【题型】解答题　【知识点】平面几何　【难度】medium
新定义：在直角三角形中，直角边与斜边之差的绝对值中较小的一个称为该直角三角形的“正减值”；直角三角形两直角边之差的绝对值称为该直角三角形的“余减值”.

\noindent (1)求证：当直角三角形“正减值”最大时“余减值”最小；
\noindent (2)设某直角三角形正减值的大小为$\alpha$，余减值的大小为$\beta$，试判断“$\sin\alpha + \sin\beta = 2$”是“该直角三角形三边长度可构成等差数列”的什么条件并说明理由；
\noindent (3)如图所示，从双曲线$\dfrac{x^2}{a^2} - \dfrac{y^2}{b^2} = 1(a > 0,b > 0)$的左焦点$F$引圆$x^2 + y^2 = a^2$的切线，切点为$T$，延长$FT$交双曲线右支于$P$点，若$M$为线段$FP$的中点，$O$为坐标原点，$|MT| > a$，请选择图中任意几点连接（不添加点），构造出两个直角三角形，满足其中一个直角三角形的正减值与另一个直角三角形的余减值相同并说明理由.
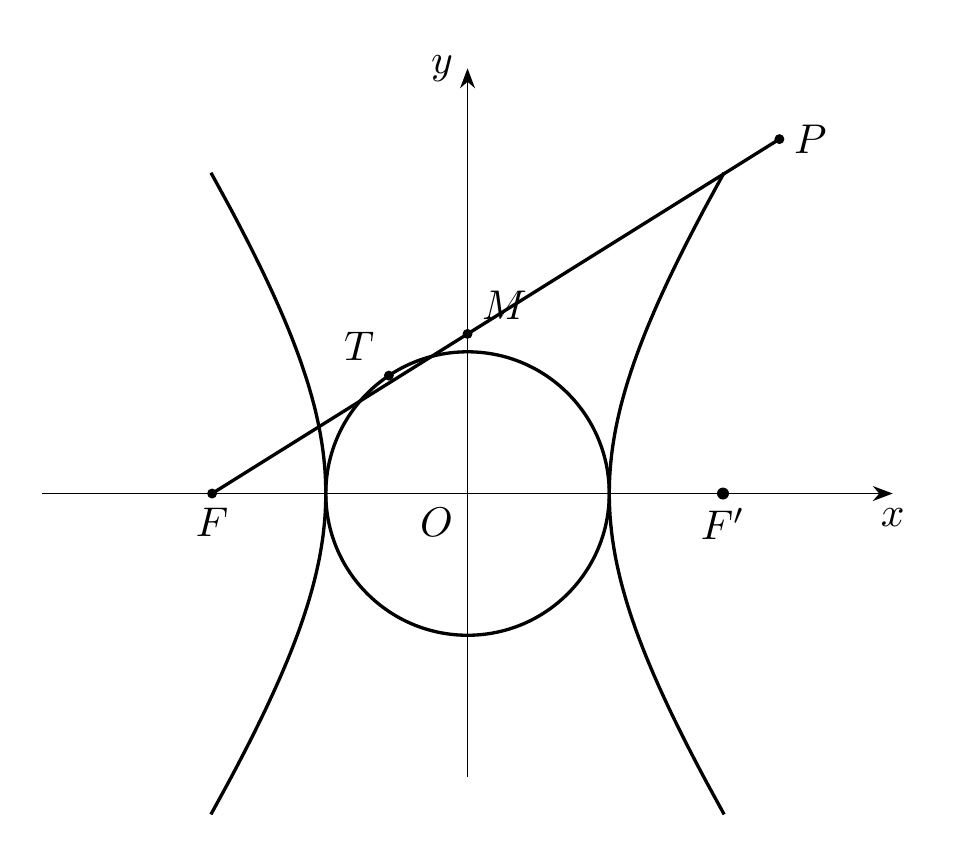
【解答】
\noindent 【答案】(1)证明见解析

\noindent (2)既不充分也非必要条件，理由见解析

\noindent (3)连接$OT$，理由见解析

\vspace{1em}

\noindent 【分析】(1) 设三边$a \leq b < c$，则正减值$d = c - b$，解$a = \sqrt{d(2b + d)} \leq b$得出$d$的最大值，进而计算此时三边长度即可判断；

\noindent (2) 当三边成等差数列时$\alpha = \beta$，当$\sin\alpha + \sin\beta = 2$时$\sin\alpha = \sin\beta = 1$，由$\alpha = \beta$和$\sin\alpha = \sin\beta = 1$的关系可判断；

\noindent (3) 连接$OT$，根据三角形的中位线和双曲线的定义得出$|MO| = |MF| - a$，再计算$\triangle OFT$的“余减值”和$\triangle OTM$的“正减值”即可.

\vspace{1em}

\noindent 【详解】(1) 由定义设三边$a \leq b < c$，则正减值$d = c - b$，

\noindent 则$a = \sqrt{c^2 - b^2} = \sqrt{(c - b)(c + b)} = \sqrt{d(2b + d)}$，

\noindent 因$a \leq b$，则$\sqrt{d(2b + d)} \leq b$，得$\left(\dfrac{d}{b}\right)^2 + 2\left(\dfrac{d}{b}\right) - 1 \leq 0$，得$\dfrac{d}{b} \leq \sqrt{2} - 1$，

\noindent 即$d \leq (\sqrt{2} - 1)b$，则正减值的最大值为$(\sqrt{2} - 1)b$，

\noindent 此时$a = \sqrt{(\sqrt{2} - 1)b \times [2b + (\sqrt{2} - 1)b]} = b$，

\noindent 则该三角形为等腰直角三角形，余减值为 $0$ 最小.

\noindent 故当直角三角形“正减值”最大时“余减值”最小；

\noindent (2) 既不充分也非必要条件，证明如下：

\noindent 设$a \leq b < c$，则“正减值”$\alpha = c - b$，“余减值”$\beta = b - a$，

\noindent 则三边成等差数列的充要条件为$c - b = b - a$，即$\alpha = \beta$；

\noindent $\sin\alpha + \sin\beta = 2$的充要条件为$\sin\alpha = \sin\beta = 1$，

\noindent 即$\alpha = \dfrac{\pi}{2} + 2k_1\pi, k_1 \in \mathbb{N}^*$，$\beta = \dfrac{\pi}{2} + 2k_2\pi, k_2 \in \mathbb{N}^*$；

\noindent 显然$\alpha = \beta$是$\alpha = \dfrac{\pi}{2} + 2k_1\pi, k_1 \in \mathbb{N}^*$，$\beta = \dfrac{\pi}{2} + 2k_2\pi, k_2 \in \mathbb{N}^*$的既不充分也非必要条件，

\noindent 综上，“$\sin\alpha + \sin\beta = 2$”是“该直角三角形三边长度可构成等差数列”的既不充分也非必要条件；

\noindent (3) 连接$OT$，则两三角形为$\triangle OFT$和$\triangle OTM$，

\noindent 因为点$O,M$分别是$FF'$和$FP$的中点，

\noindent 所以$|MO| = \dfrac{1}{2}|PF'| = \dfrac{1}{2}(|PF| - 2a) = \dfrac{1}{2}|PF| - a = |MF| - a$，

\noindent $\therefore |MO| - |MT| = |MF| - |MT| - a = |FT| - a = |FT| - |OT|$，

\noindent 综上：$\triangle OFT$的余减值和$\triangle OTM$正减值大小相同.

\end{document}
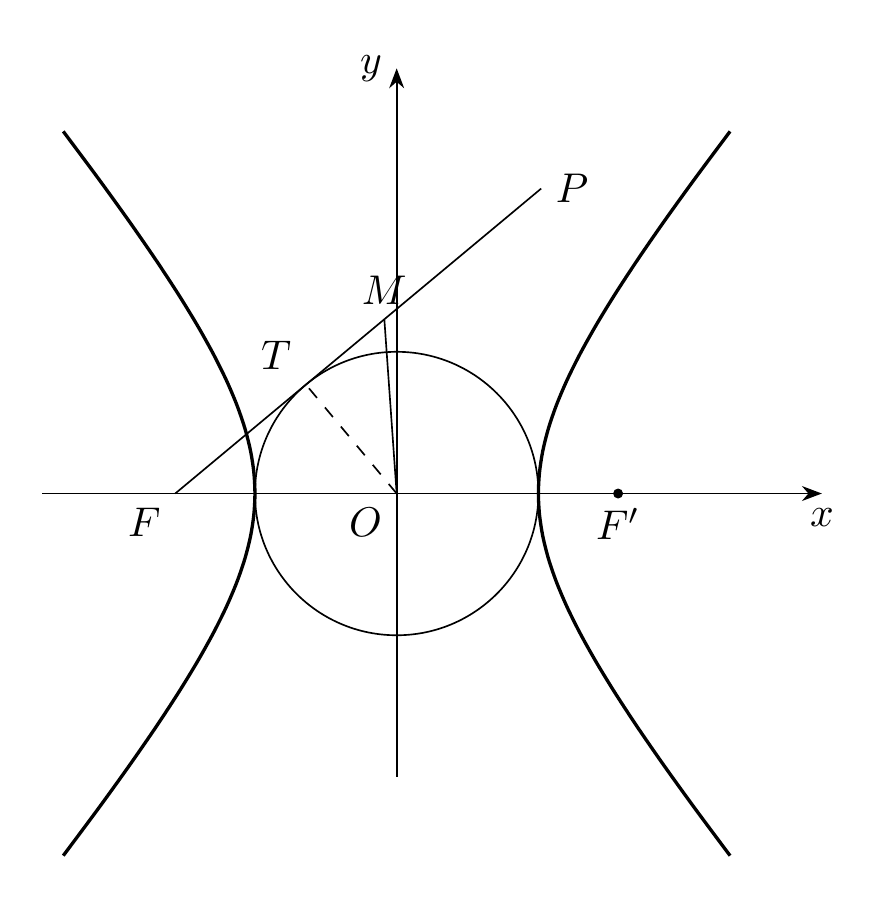